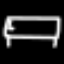
Label: bed